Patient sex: M
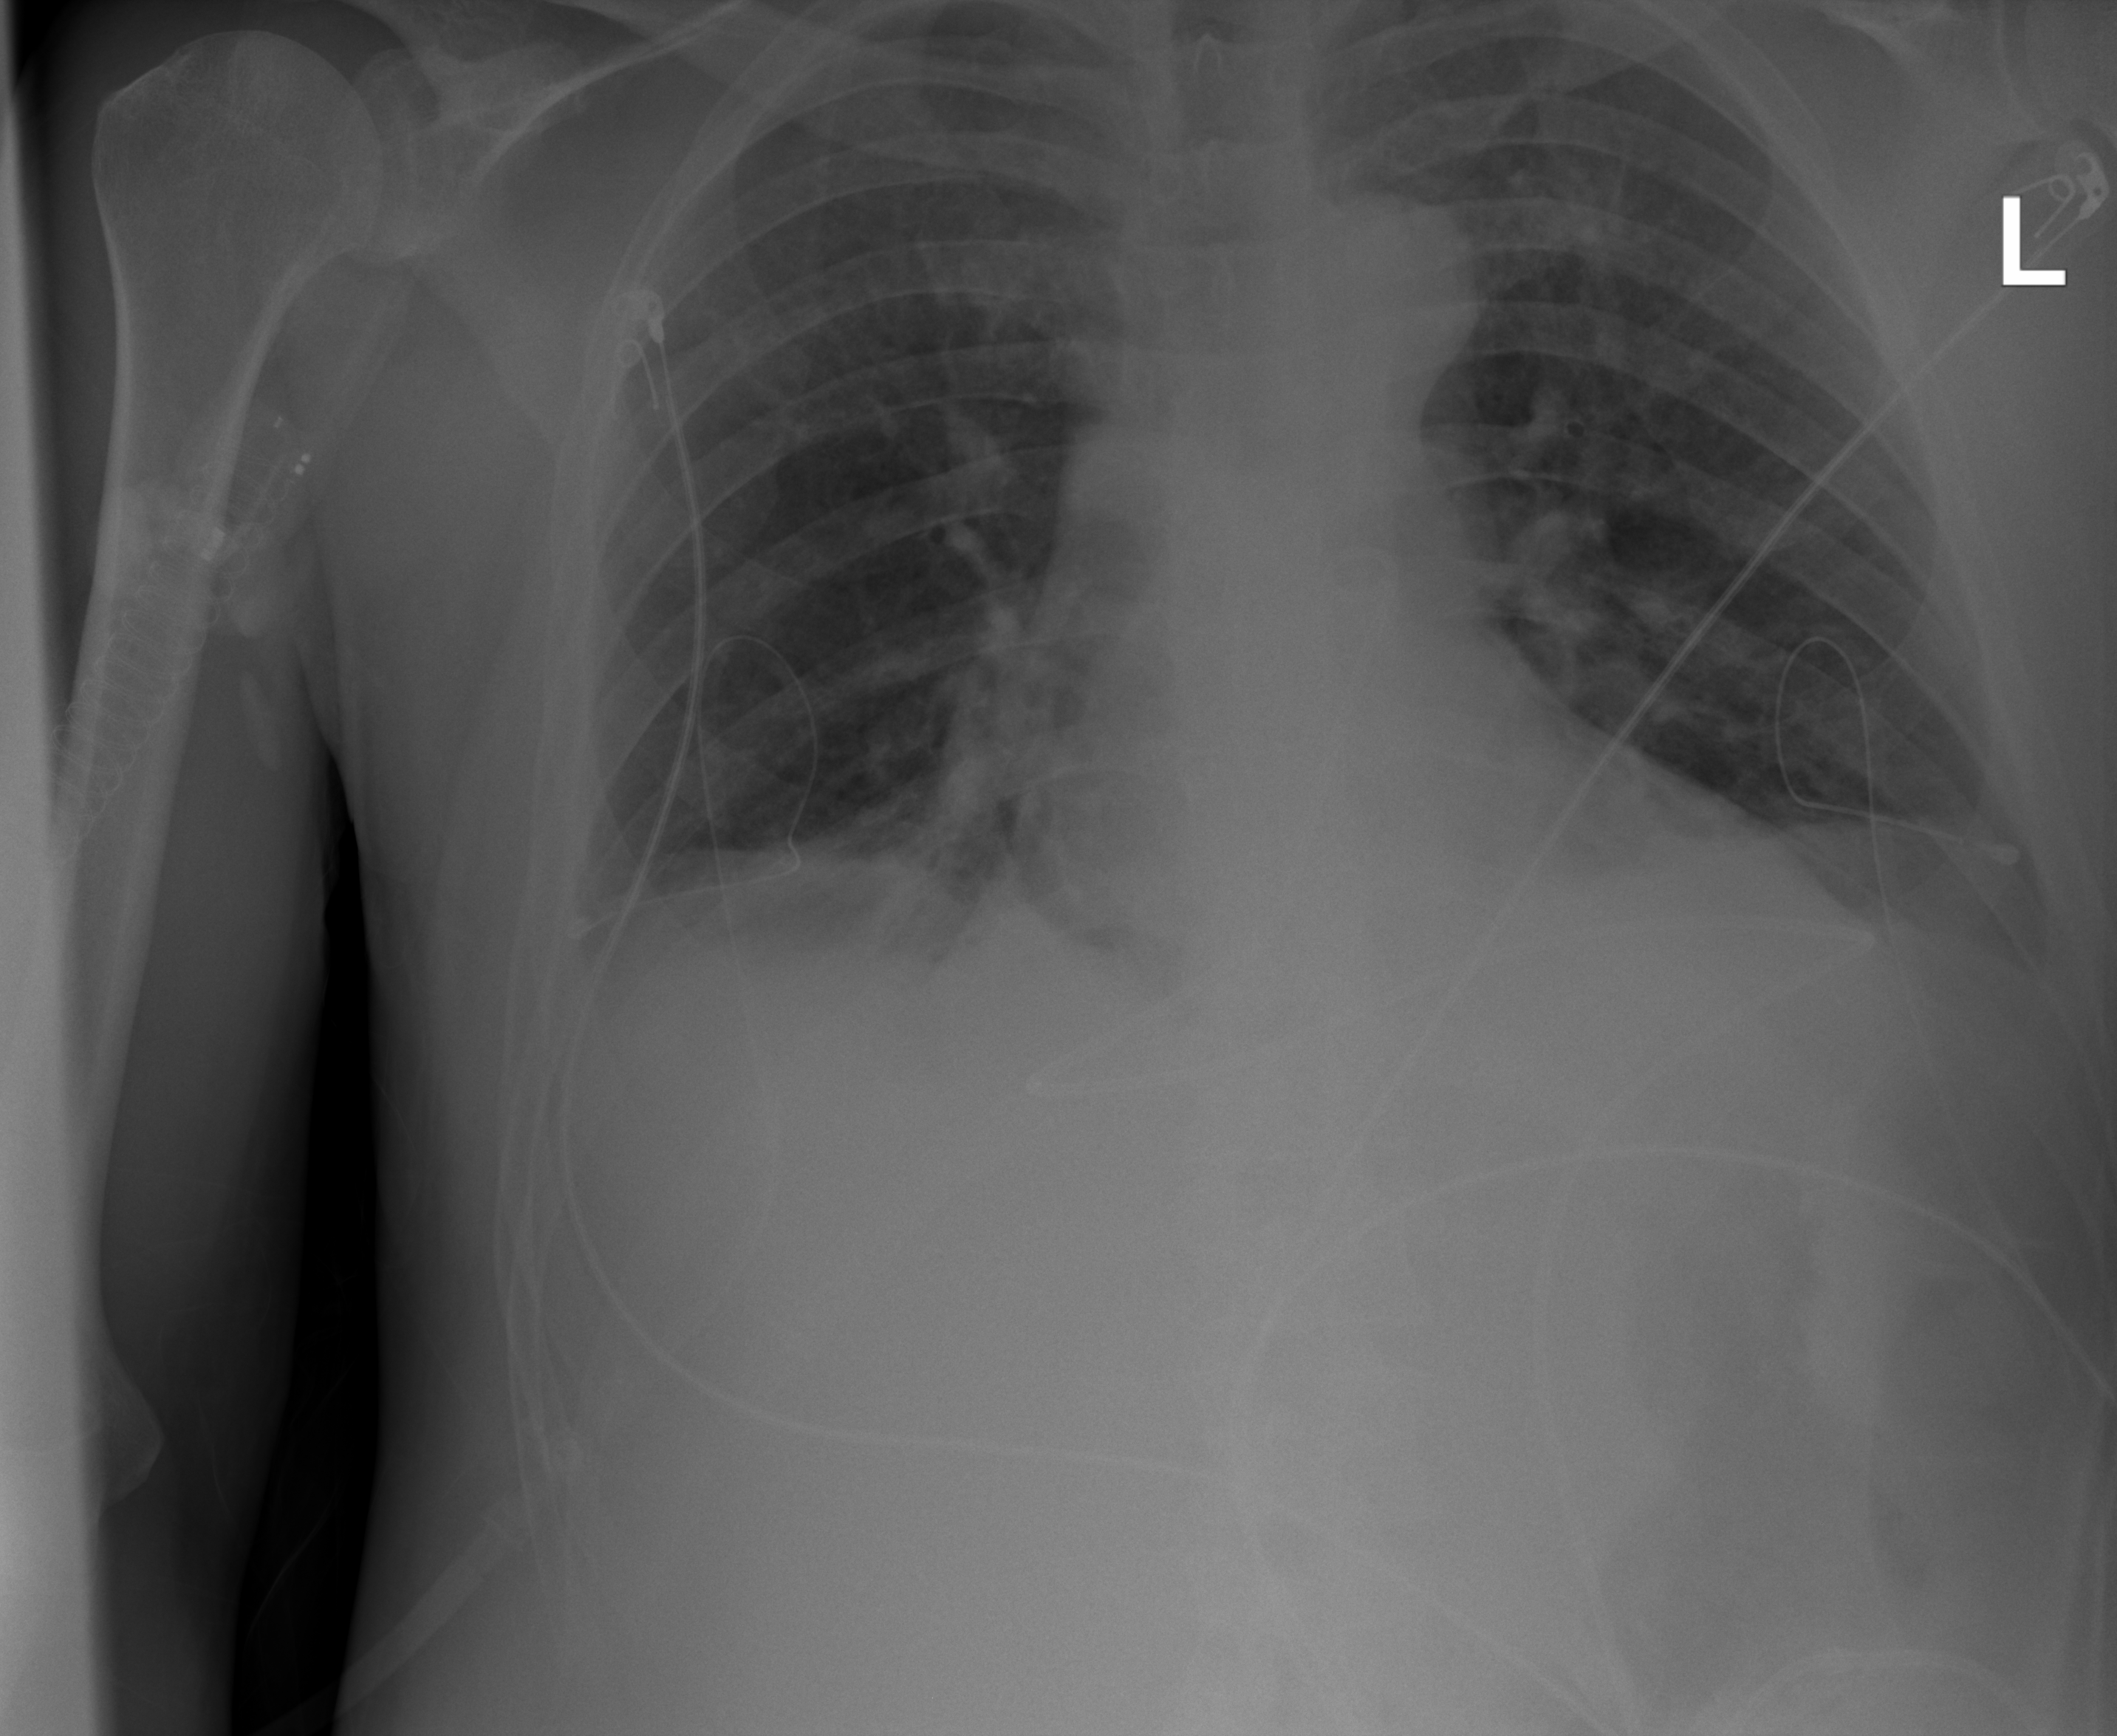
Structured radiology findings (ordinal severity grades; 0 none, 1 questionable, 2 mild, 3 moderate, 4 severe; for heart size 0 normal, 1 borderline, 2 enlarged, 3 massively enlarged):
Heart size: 0
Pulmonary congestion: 2
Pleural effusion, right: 2
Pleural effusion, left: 2
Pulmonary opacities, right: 0
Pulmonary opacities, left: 0
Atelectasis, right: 2
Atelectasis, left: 2